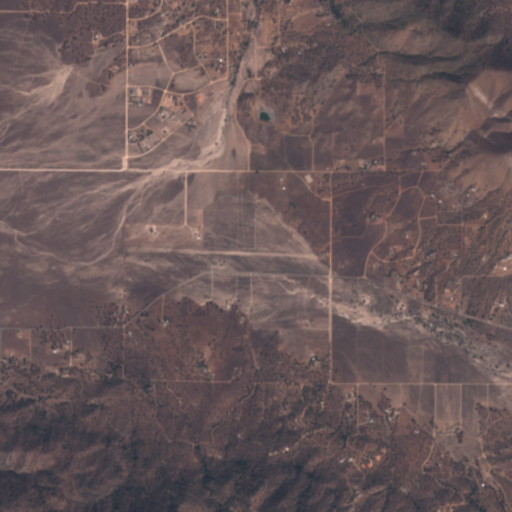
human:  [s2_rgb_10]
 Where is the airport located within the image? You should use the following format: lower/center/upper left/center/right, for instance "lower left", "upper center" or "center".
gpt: The airport is located in the center left of the image.
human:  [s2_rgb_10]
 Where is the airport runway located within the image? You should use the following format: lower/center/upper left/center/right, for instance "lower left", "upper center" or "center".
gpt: The airport runway is located in the center left of the image.
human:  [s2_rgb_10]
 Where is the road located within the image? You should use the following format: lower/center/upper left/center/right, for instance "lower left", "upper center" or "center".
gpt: There is no road in the image.